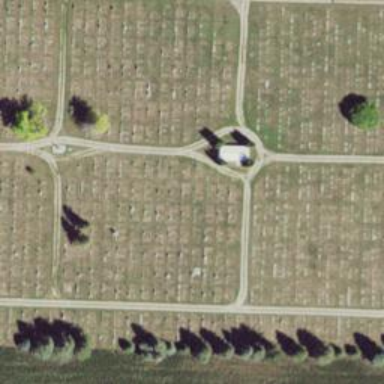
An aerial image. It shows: Cemetery.